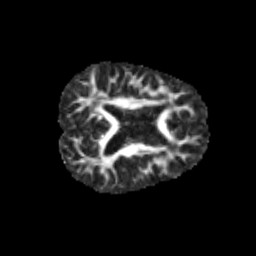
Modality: FA
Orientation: axial
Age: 11
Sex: male
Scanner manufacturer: siemens
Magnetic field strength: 3 T
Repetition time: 3.8 s
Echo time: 0.07 s